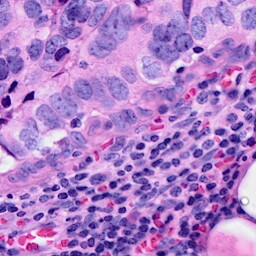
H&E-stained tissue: Breast